Question: Getting all articles is ok, but when try to retrieve just one article through route url directly, system error - undefined
'''
var articles = Ember.$.getJSON('http://localhost/emberdata/api/articles');
'''
will return:
'''
[{"articles":
[
{
"id":1,
"title":"Ember is the best",
"author":"brk","excerpt":"Programming is awesome"
},
{
"id":2,
"title":"Backbone not a framework",
"author":"krb",
"excerpt":"Server-side controller sucks"
},
{
"id":3,
"title":"Javascript pwned",
"author":"rbk",
"excerpt":"I know right"
}
]
}]
'''
API is created using PHP Slim Rest API
this Route working find, showing all the data in the handlebar template
'''
App.ArticlesRoute = Ember.Route.extend({
model: function() {
return articles;
}
});
'''
However for child view routing, undefined is returned
'''
App.ArticleRoute = Ember.Route.extend({
model: function(params) {
var article = articles.findBy('id', params.article_id);
console.log(article);
return article;
}
});
'''
Directly invoking the child view URL is not working:
'''
http://localhost/emberdata/#/articles/1
'''
However clicking the link of articles, those child view route works:
'''
this.resource('article', { path: ':article_id' });
'''
This is the error:

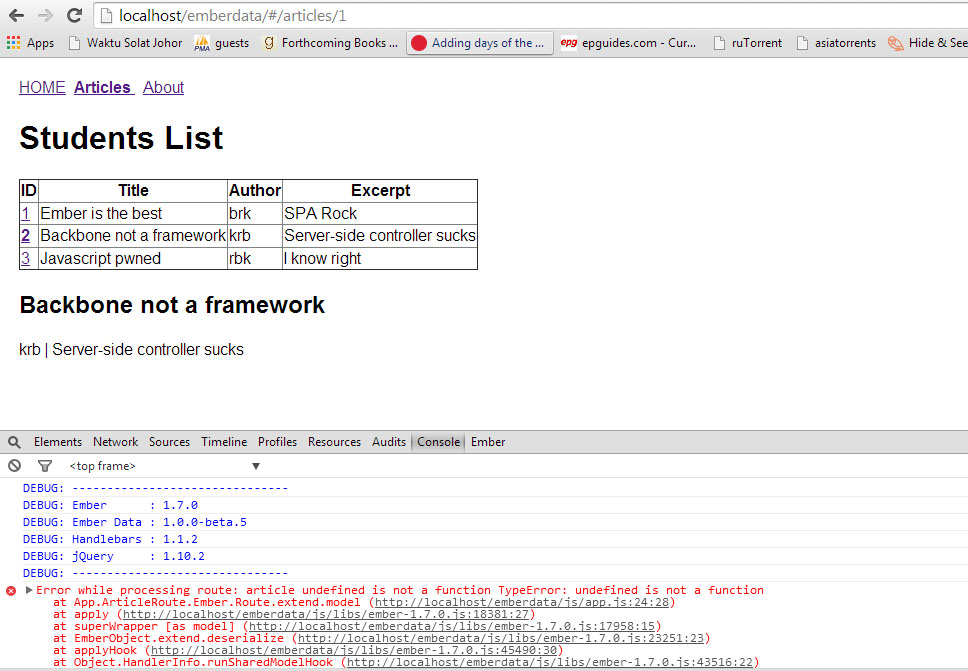
Answer: Ember.$.getJSON() will return a promise (see: <URL> method on a promise.
That being said, you're making it yourself very difficult. I recommend to start using the DS.RESTAdapter. In your case it would be something like this:
'''
App.ApplicationAdapter = DS.RESTAdapter.extend({
namespace: 'emberdata/api'
});
'''
then clear (or remove) ArticlesRoute because you will use convention (instead of configuration):
'''
App.ArticlesRoute = Ember.Route.extend({
});
'''
idem for ArticleRoute. Except, if your backend doesn't support calls like /emberdata/api/article/1 use the following code:
'''
App.ArticleRoute = Ember.Route.extend({
model: function(params) {
var article = this.store.find('article').findBy('id', params.article_id);
console.log(article);
return article;
}
});
'''